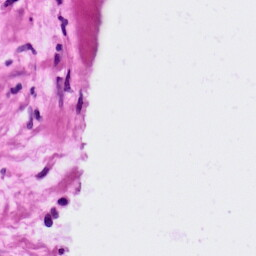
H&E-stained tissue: Ovarian